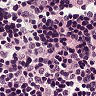
Metastatic tissue present: no